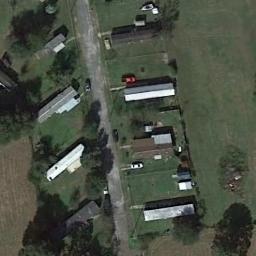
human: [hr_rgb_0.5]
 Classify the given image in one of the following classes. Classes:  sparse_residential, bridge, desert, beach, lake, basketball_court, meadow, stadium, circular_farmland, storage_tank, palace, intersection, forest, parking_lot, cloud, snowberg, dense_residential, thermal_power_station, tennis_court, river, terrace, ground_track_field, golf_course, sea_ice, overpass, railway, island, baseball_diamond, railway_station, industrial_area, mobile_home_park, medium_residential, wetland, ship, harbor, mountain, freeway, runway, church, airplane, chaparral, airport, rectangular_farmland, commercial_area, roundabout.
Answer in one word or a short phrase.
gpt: mobile_home_park